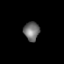
Tissue: prostate
Cell type: T cells
Senescence score: 0.8655
Nuclear area (px): 288
Mean DAPI intensity: 112.205